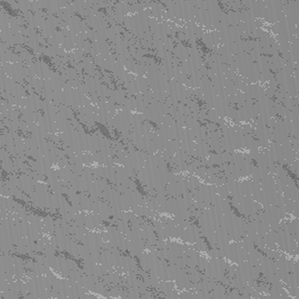
Label: frost